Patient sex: M
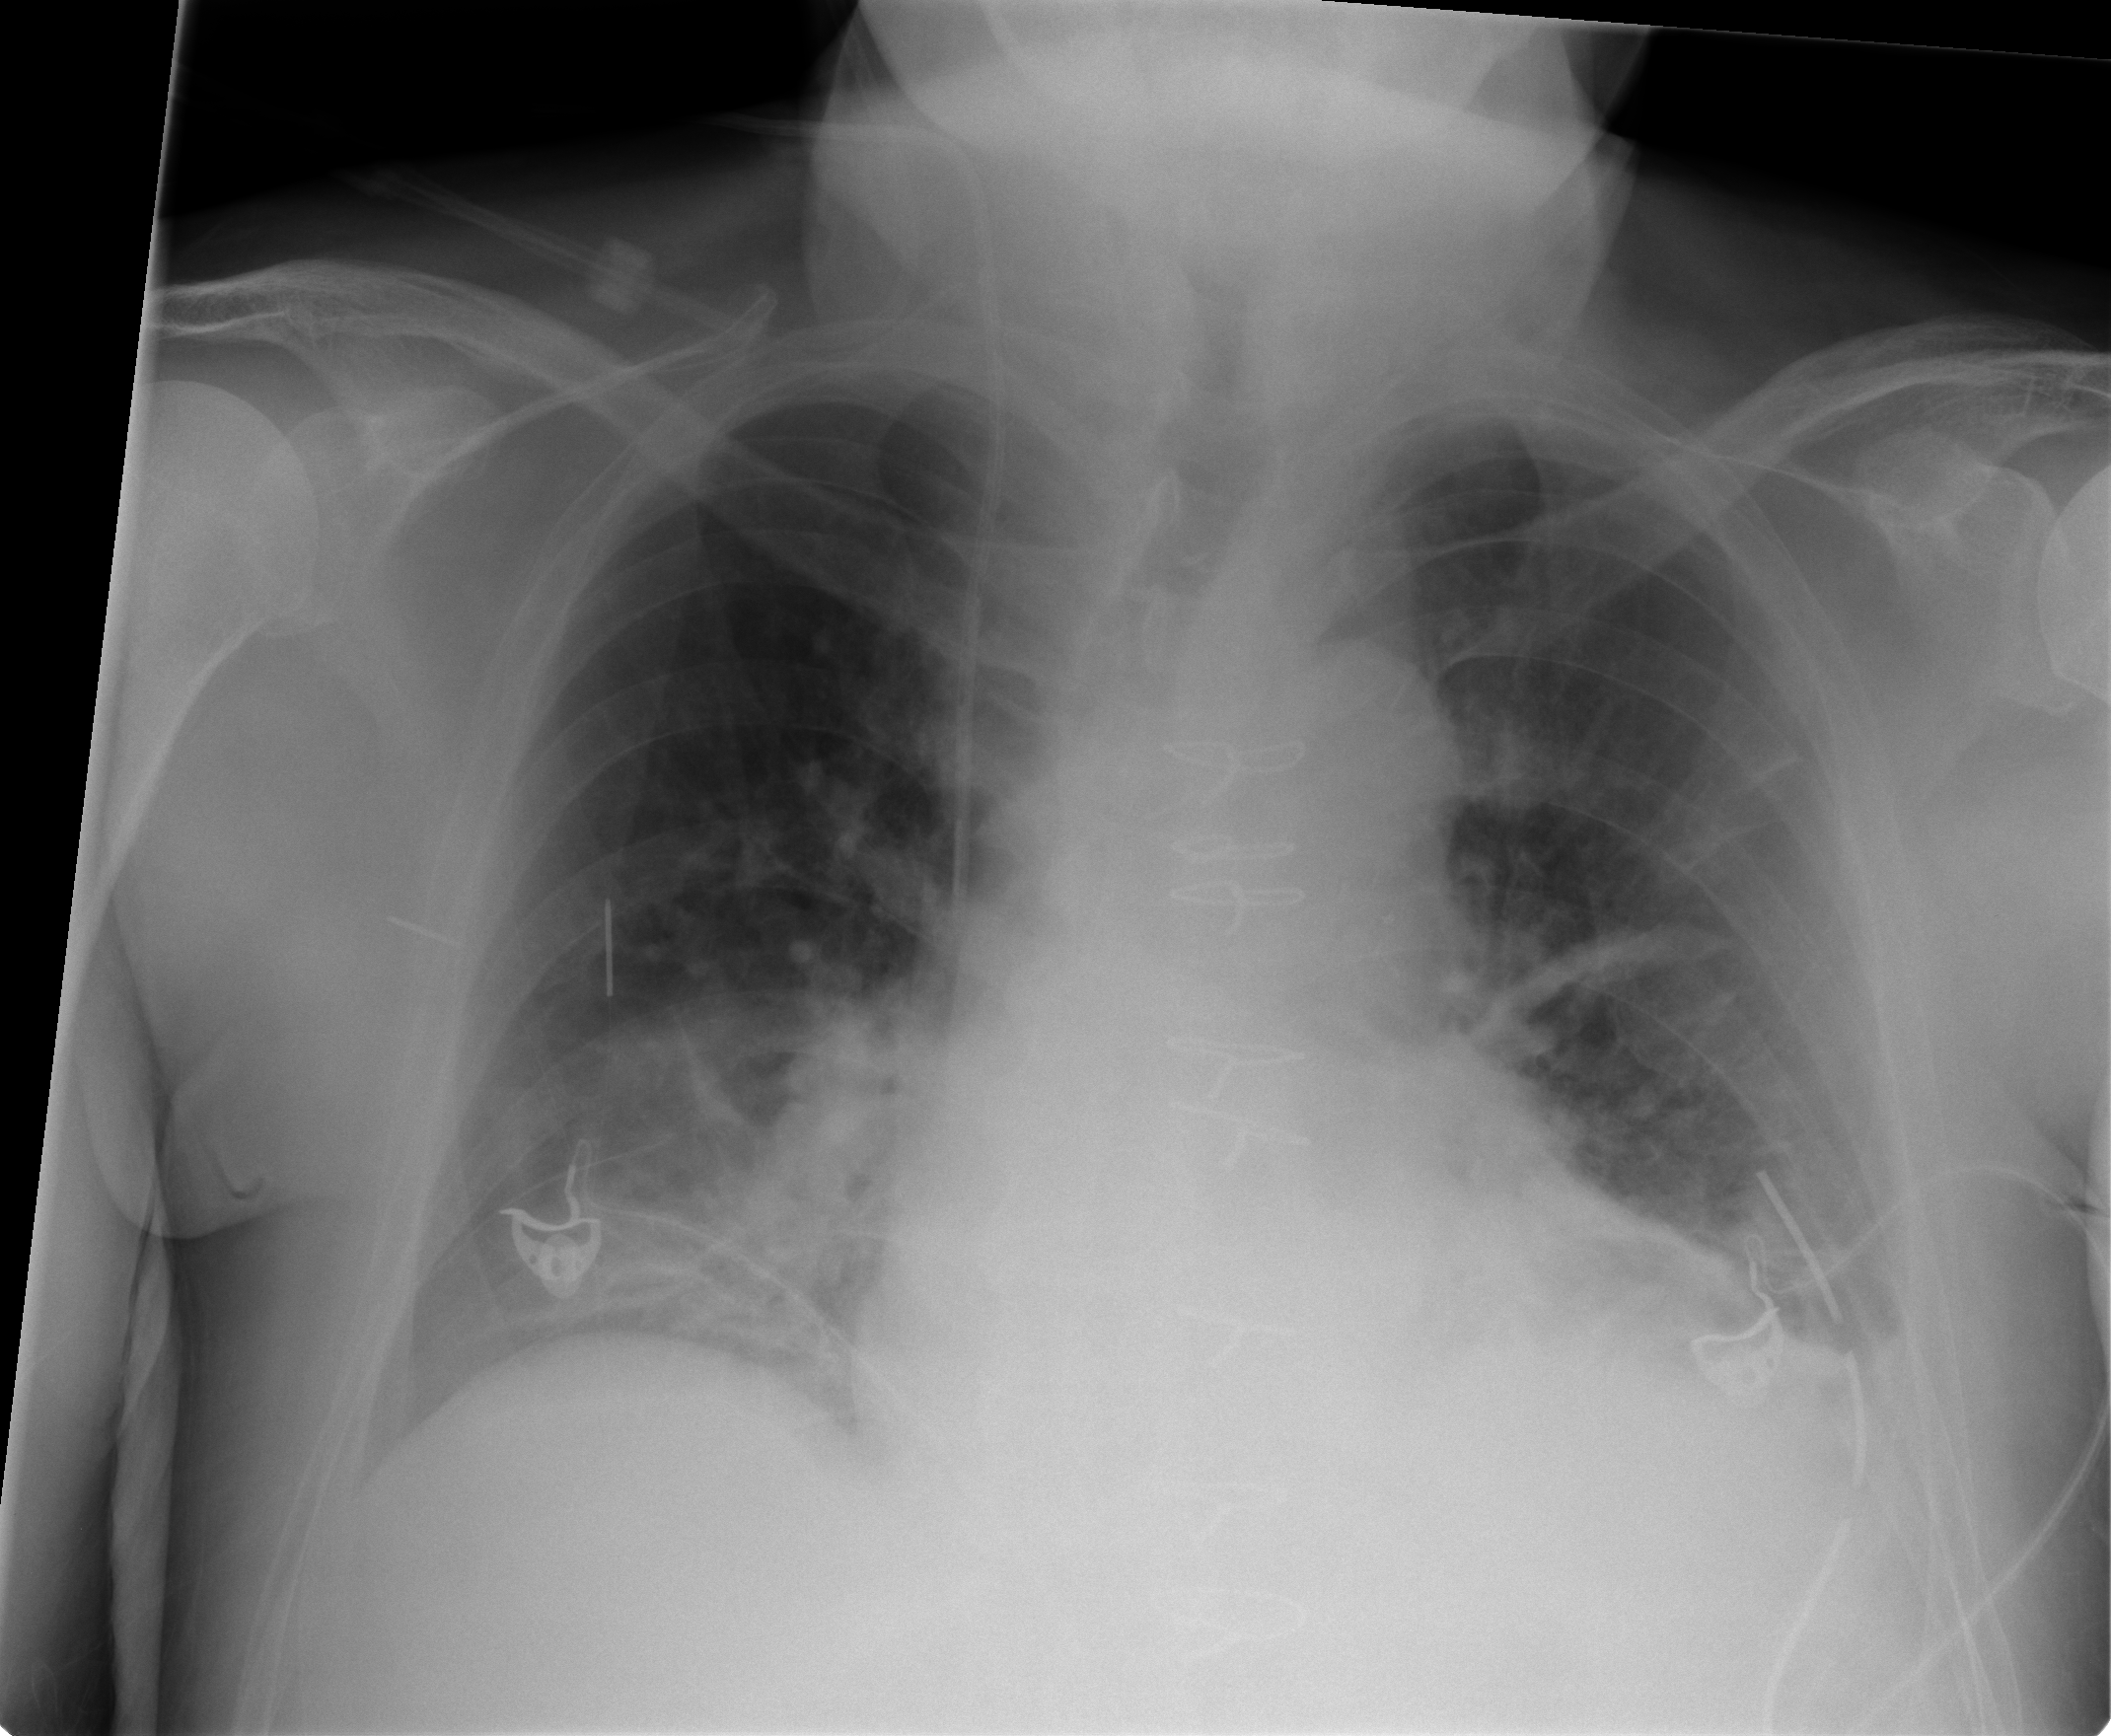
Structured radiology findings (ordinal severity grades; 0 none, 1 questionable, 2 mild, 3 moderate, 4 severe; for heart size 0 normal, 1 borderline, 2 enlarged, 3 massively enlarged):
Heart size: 0
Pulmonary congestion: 1
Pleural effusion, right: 0
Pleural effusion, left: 1
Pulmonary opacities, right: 1
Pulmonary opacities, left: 0
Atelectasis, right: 2
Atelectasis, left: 2